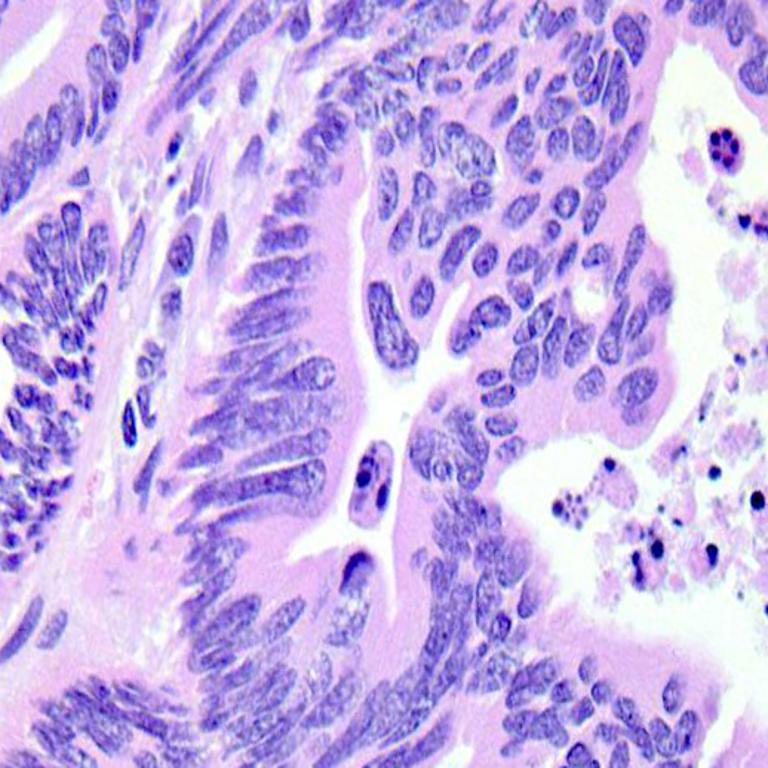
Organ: colon
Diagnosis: adenocarcinomas